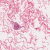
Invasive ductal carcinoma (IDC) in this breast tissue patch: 0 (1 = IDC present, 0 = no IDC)